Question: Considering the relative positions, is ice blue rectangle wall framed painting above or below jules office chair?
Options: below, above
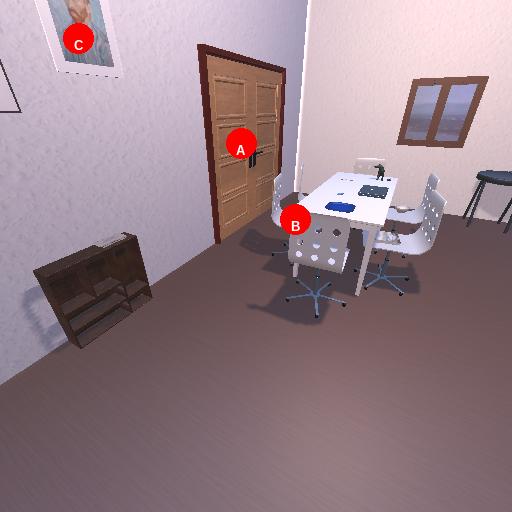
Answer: below